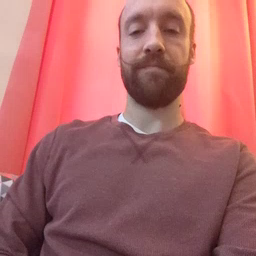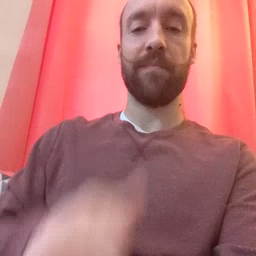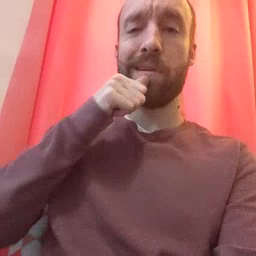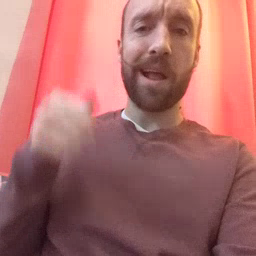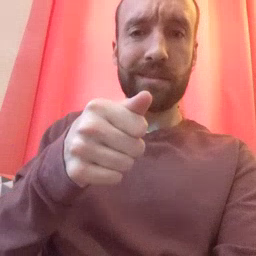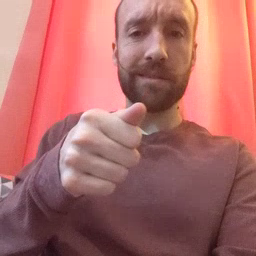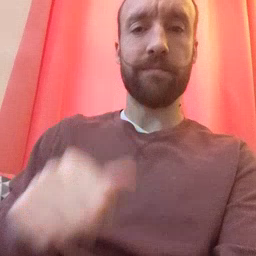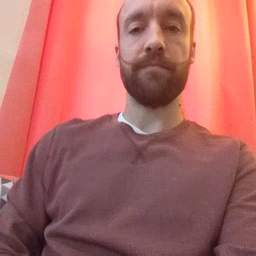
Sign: hide